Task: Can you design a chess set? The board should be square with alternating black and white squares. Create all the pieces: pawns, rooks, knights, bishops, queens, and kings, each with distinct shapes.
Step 1424:
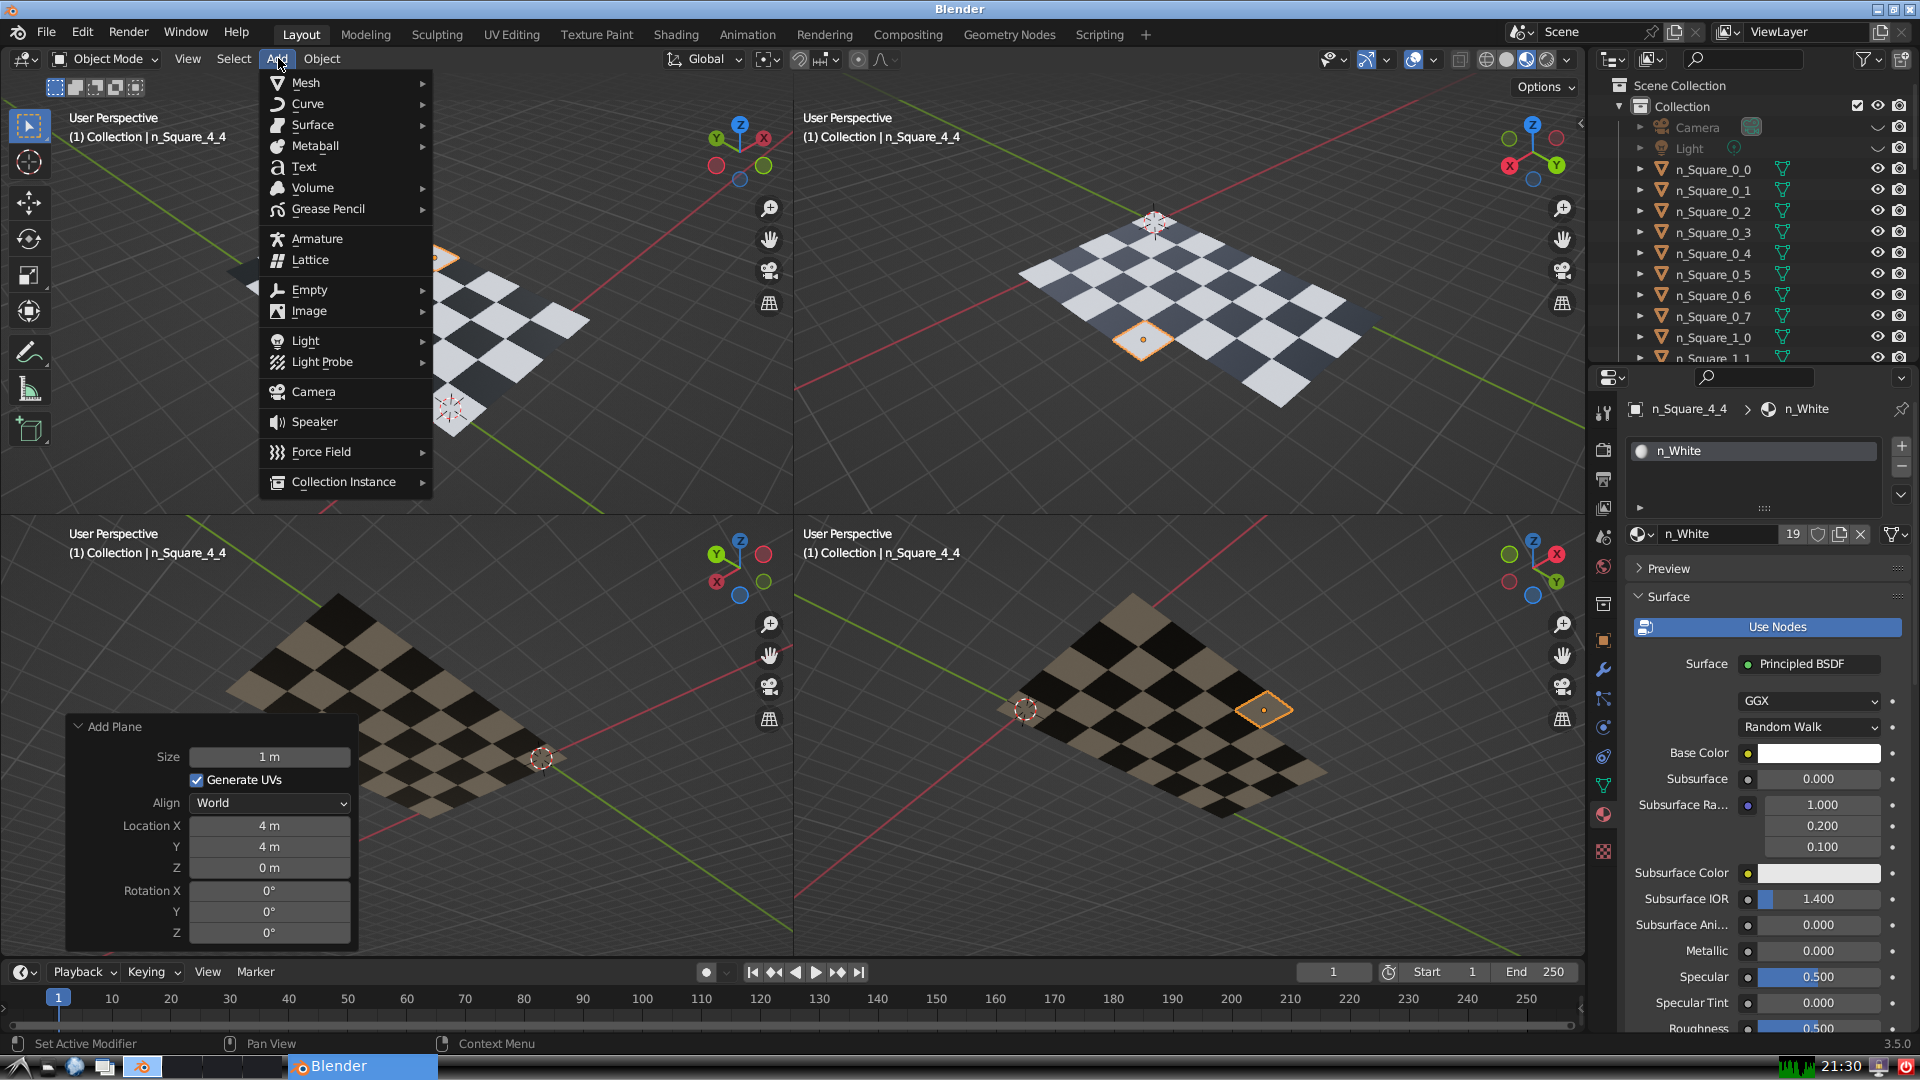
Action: {"mouse_move": [304, 82]}